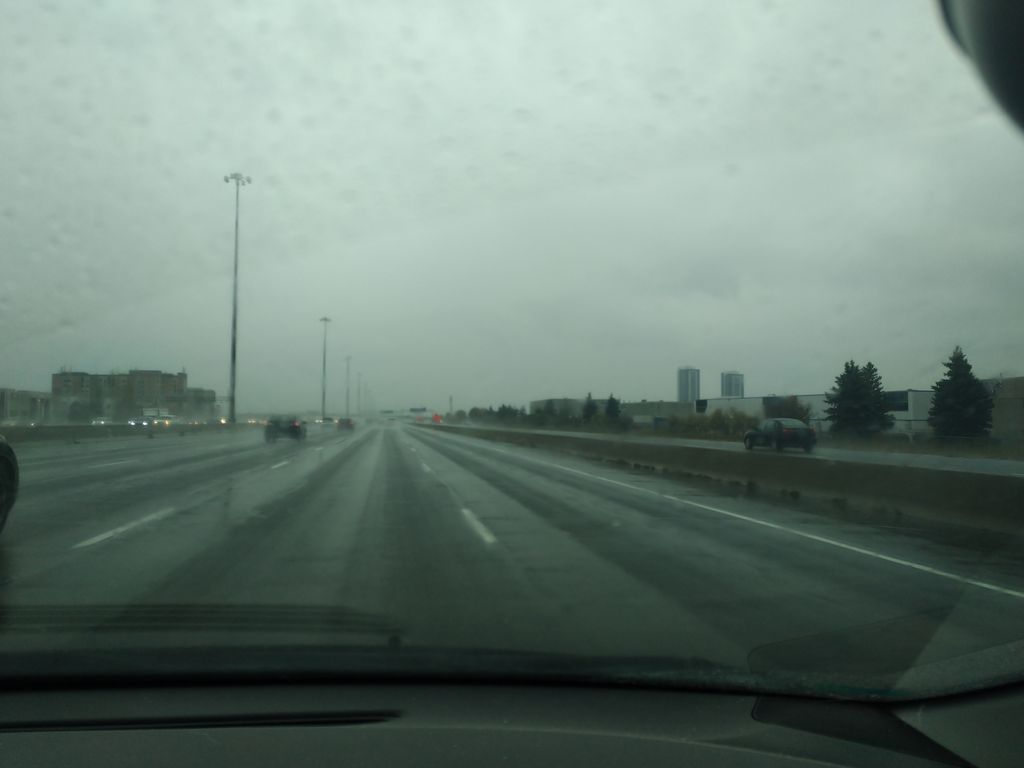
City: toronto